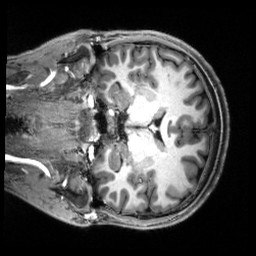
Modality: T1w
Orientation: coronal
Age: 23
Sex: male
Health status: healthy
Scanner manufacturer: siemens
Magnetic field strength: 3 T
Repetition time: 2.5 s
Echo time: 0.00222 s